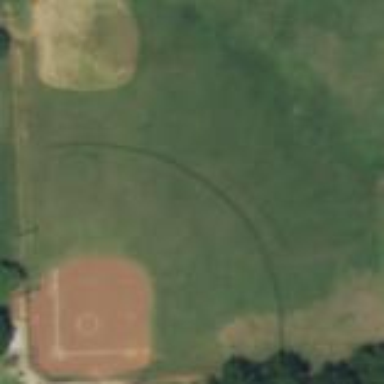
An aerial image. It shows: Baseball pitch for leisure land.